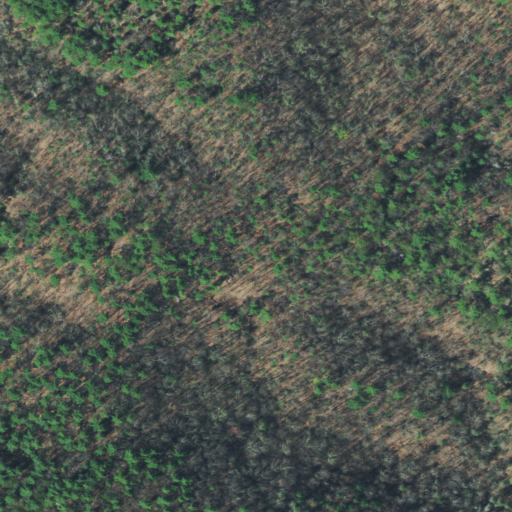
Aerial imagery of ridge(s) in Tennessee named Fork Ridge containing mixed forest, deciduous forest, and evergreen forest